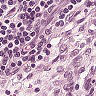
Metastatic tissue present: no